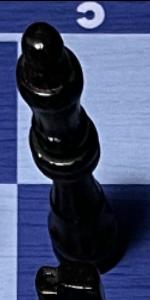
Label: Queen_Black